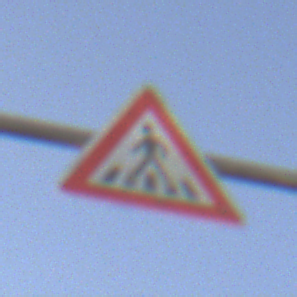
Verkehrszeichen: FussgaengerueberwegRechts
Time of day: SunriseSunset
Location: Outdoor (RoadRail)
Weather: Clear
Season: NotSpecified
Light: Natural